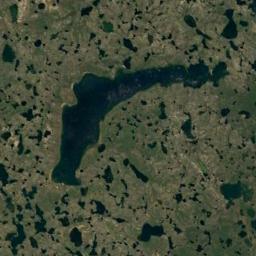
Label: wetland